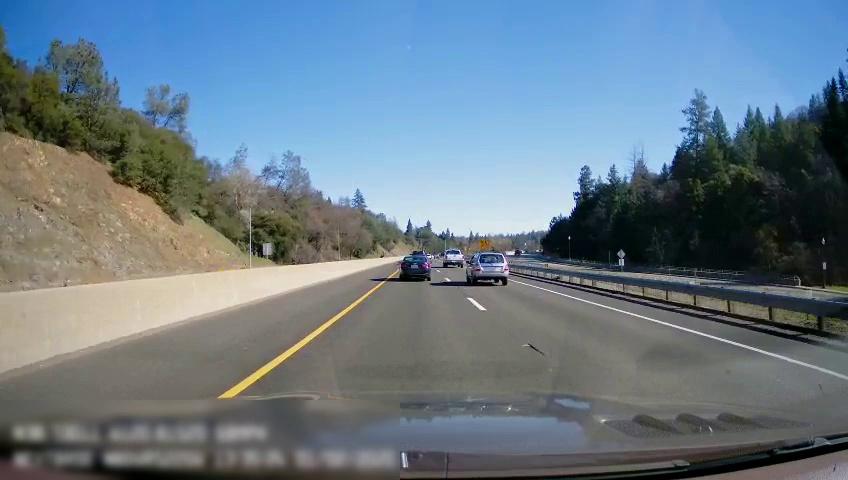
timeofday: Day
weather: Sunny
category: Drivable Space
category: Vehicles | Car
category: Vehicles | Truck
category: Vehicles | Car
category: Vehicles | Truck
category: Vehicles | SUV
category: Lanes | Current Lane
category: Lanes | Current Lane
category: Lanes | Alternate Lane
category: Traffic | Signs